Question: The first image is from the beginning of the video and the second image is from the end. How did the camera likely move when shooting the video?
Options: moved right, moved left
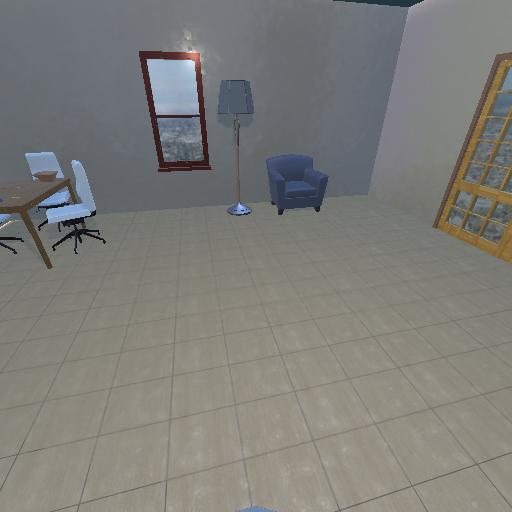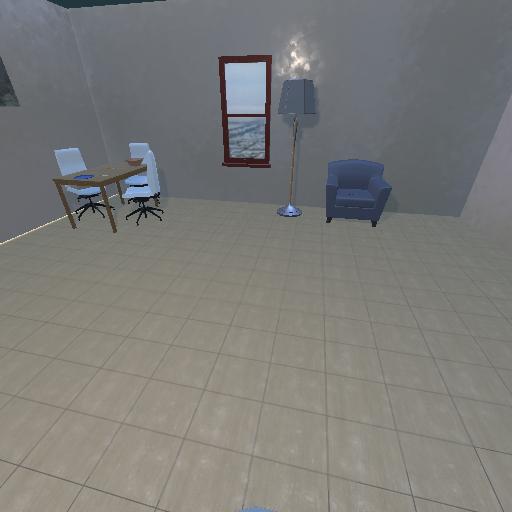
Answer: moved right